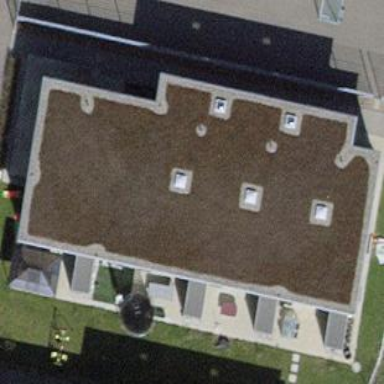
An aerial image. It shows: Flat-roofed building.